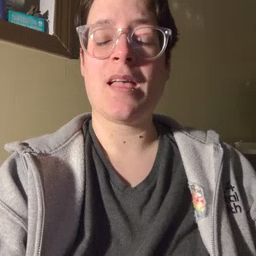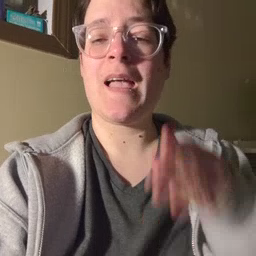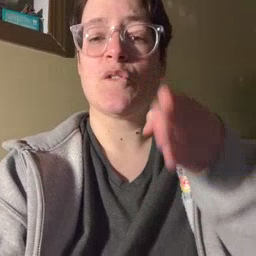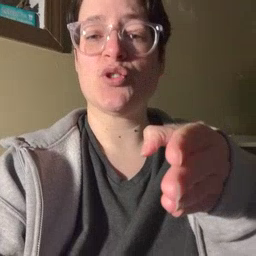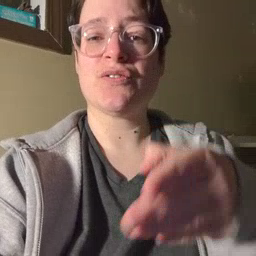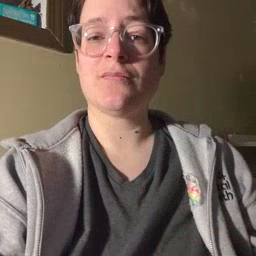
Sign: after